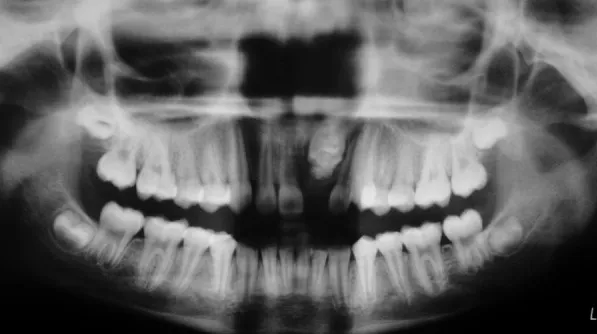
Preoperative panoramic radiograph showing multilocular radiopacity.
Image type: radiology (x_ray)